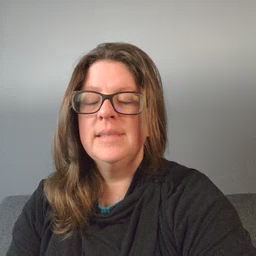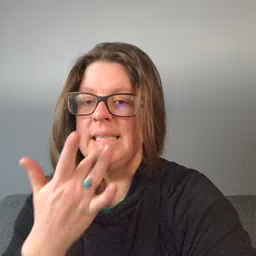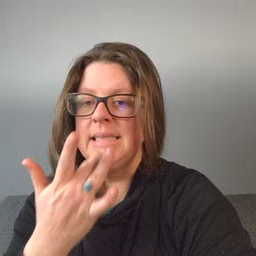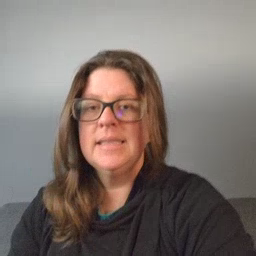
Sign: taste